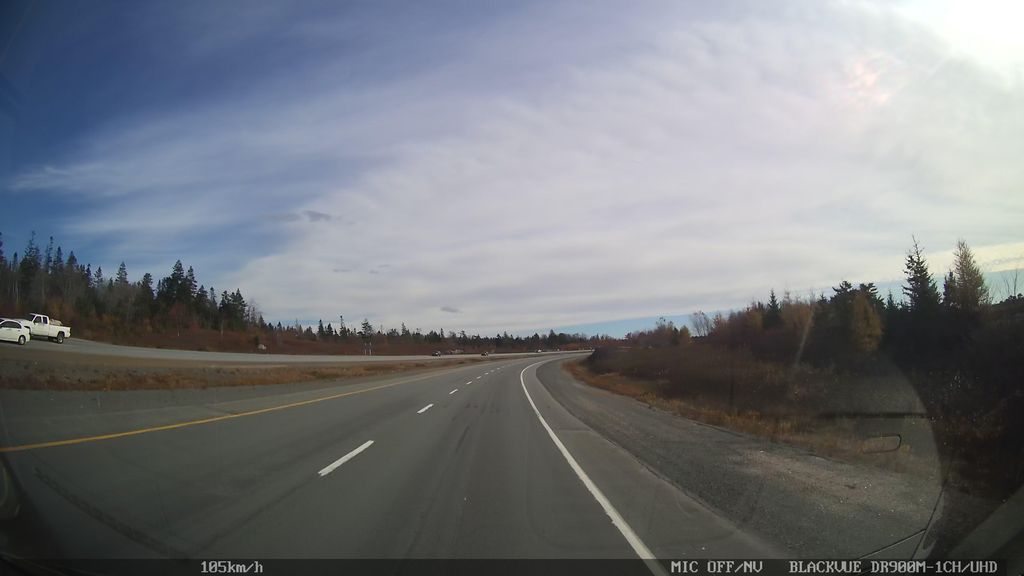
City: halifax